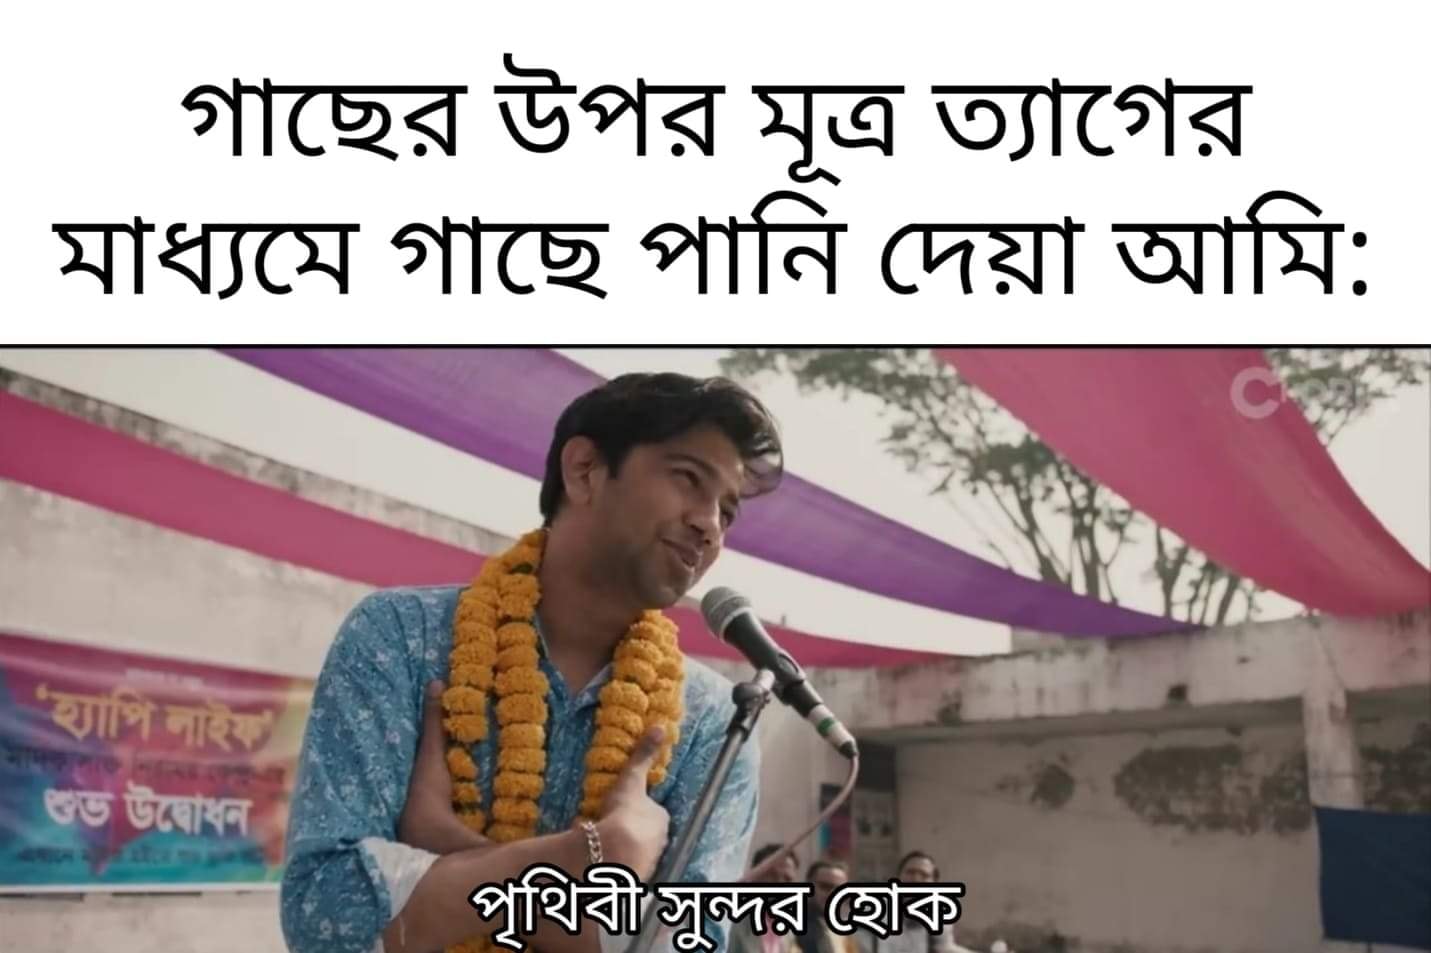
Caption: গাছের উপর মুত্র ত্যাগের মাধ্যমে গাছে পানি দেয়া আমি :     পৃথিবী সুন্দর হোক
Label: non-hate